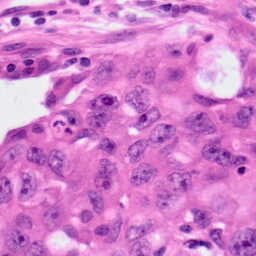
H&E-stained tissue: Lung